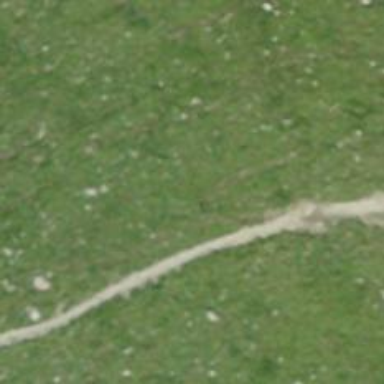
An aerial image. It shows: Dirt path.